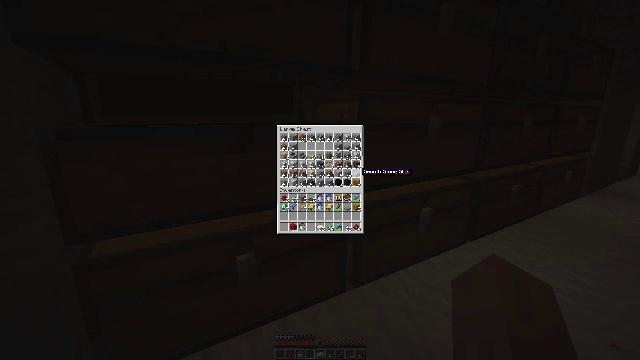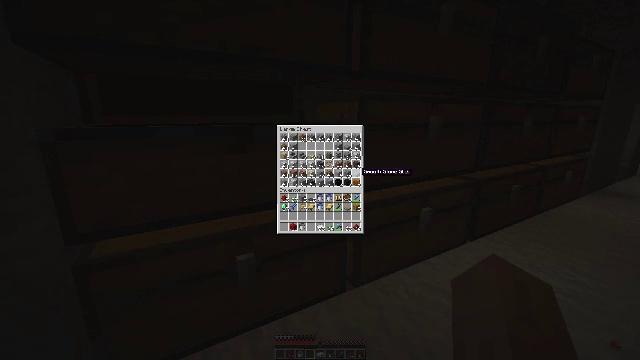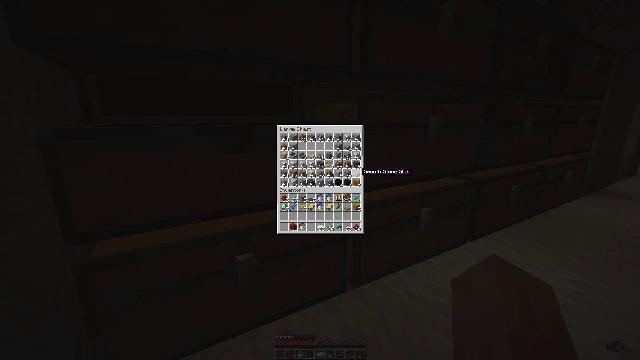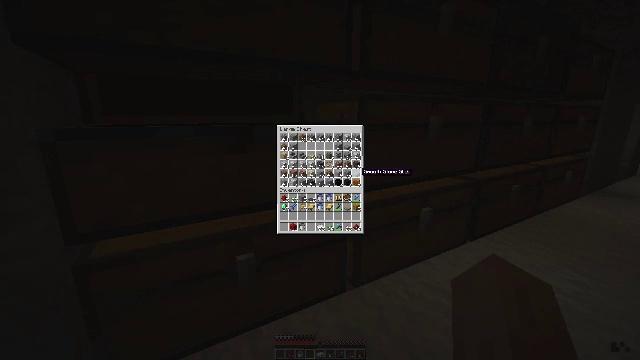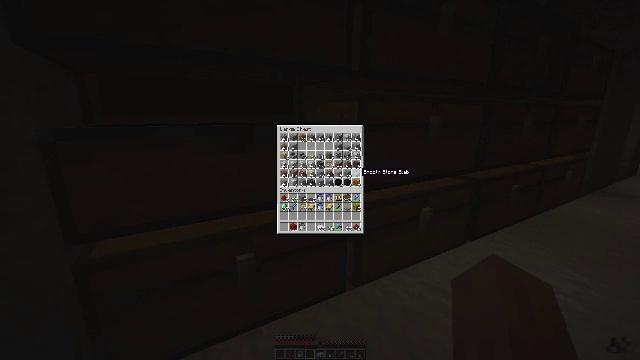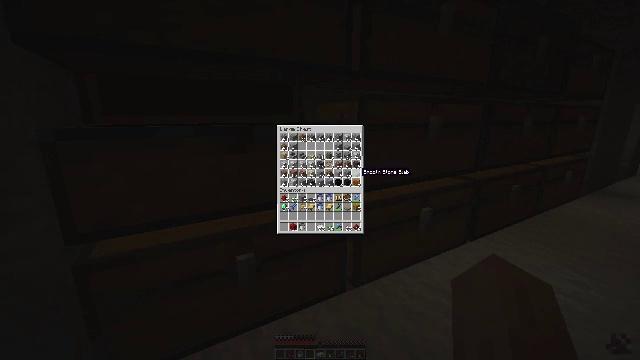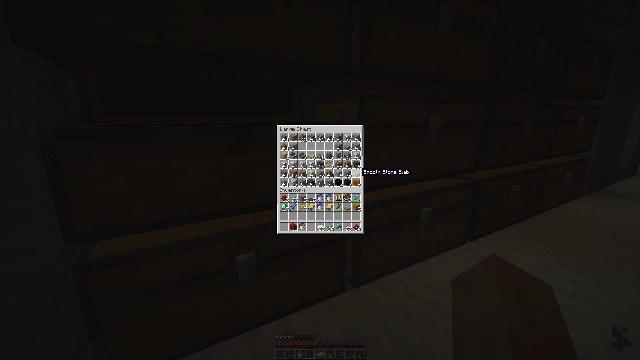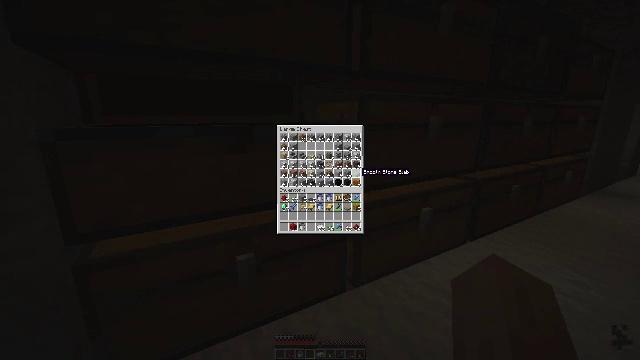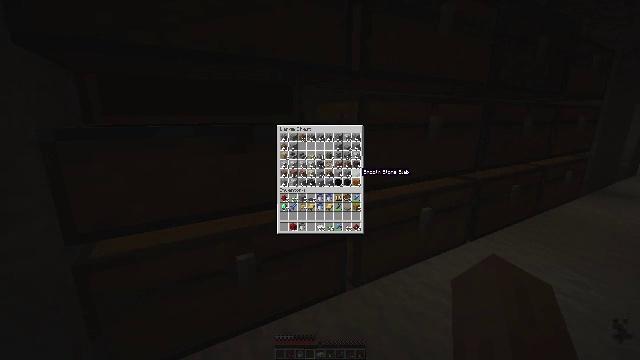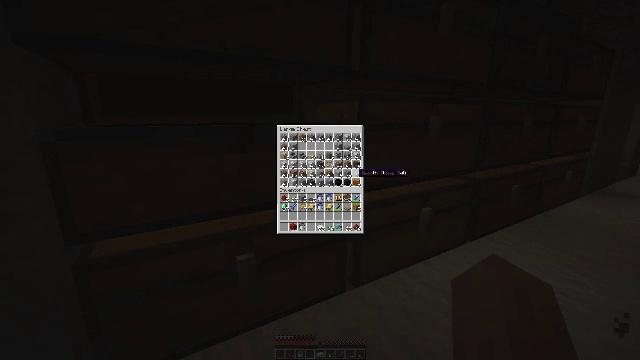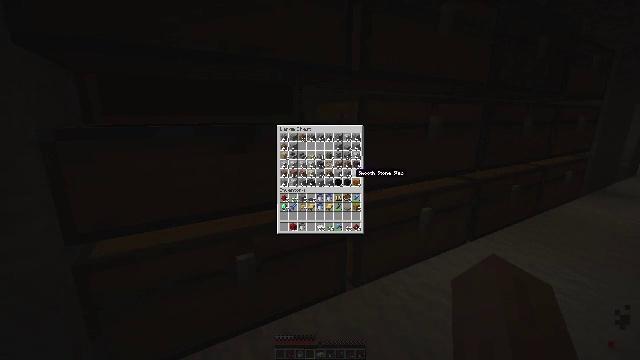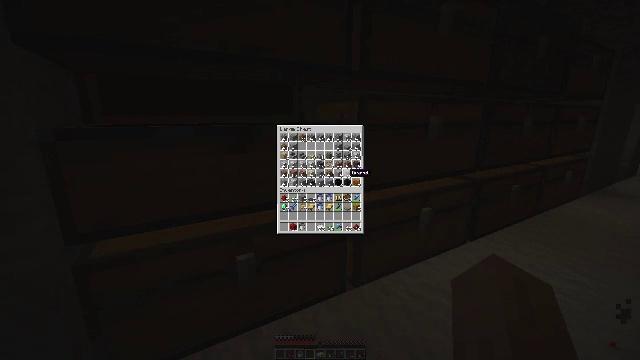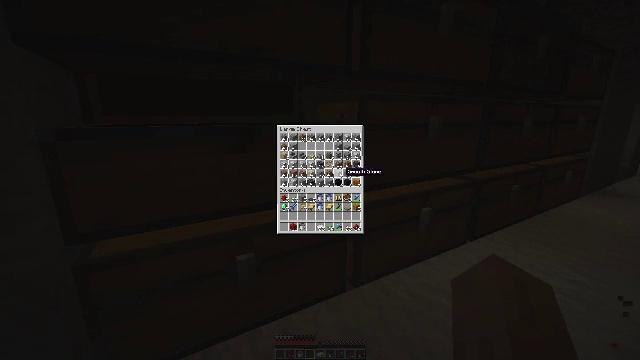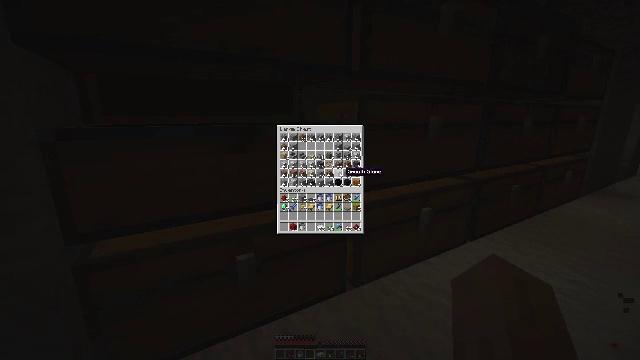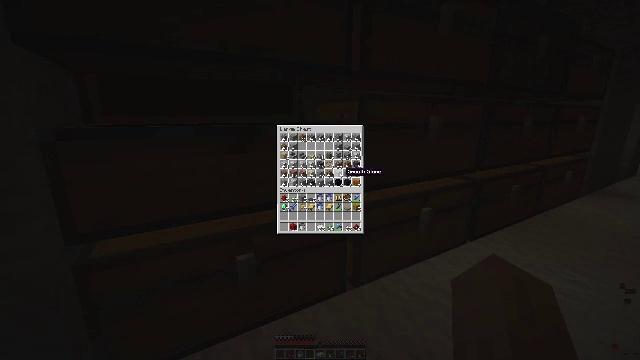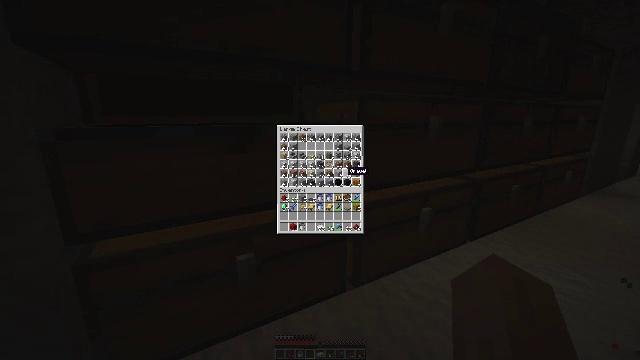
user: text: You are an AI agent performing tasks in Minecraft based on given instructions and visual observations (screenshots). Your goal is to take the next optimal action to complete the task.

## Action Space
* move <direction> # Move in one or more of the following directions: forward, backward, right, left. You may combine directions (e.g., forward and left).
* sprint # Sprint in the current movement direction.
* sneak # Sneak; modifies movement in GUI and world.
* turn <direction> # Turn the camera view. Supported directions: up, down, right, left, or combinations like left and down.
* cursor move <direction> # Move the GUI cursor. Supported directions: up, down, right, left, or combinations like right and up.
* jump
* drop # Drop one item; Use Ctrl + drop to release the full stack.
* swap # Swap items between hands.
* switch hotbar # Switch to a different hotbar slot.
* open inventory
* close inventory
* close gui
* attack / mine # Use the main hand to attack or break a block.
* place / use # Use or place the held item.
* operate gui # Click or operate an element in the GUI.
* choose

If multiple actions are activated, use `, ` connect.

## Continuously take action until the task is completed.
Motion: motion action
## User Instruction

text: Drop an iron ingot.
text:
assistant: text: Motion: no_op
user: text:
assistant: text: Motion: no_op
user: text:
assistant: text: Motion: no_op
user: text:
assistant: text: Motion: no_op
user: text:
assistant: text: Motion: no_op
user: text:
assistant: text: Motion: no_op
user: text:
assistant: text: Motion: no_op
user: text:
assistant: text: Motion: no_op
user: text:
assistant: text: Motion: no_op
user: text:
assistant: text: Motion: no_op
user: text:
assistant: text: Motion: turn left
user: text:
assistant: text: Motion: turn left
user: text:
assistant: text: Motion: no_op
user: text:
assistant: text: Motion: no_op
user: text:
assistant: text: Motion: no_op
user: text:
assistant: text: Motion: no_op
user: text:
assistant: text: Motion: no_op
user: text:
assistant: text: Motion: no_op
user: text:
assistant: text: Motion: no_op
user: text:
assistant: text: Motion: no_op
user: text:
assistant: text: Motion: no_op
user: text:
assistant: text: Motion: no_op
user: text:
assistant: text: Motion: no_op
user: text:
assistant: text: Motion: no_op
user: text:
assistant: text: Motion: no_op
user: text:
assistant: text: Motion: no_op
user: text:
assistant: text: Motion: no_op
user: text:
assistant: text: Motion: no_op
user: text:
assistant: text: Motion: no_op
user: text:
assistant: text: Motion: no_op